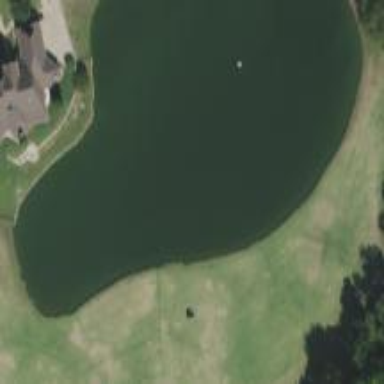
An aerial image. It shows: Water hazard in golf course. The hazard is natural water feature.